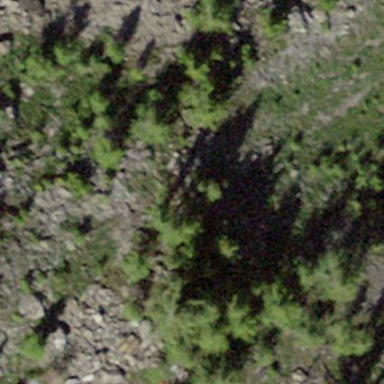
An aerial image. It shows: Forest area.